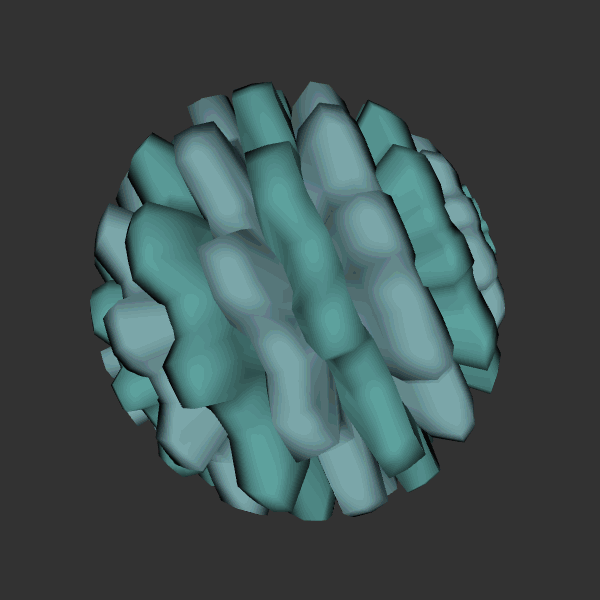
Background: dark